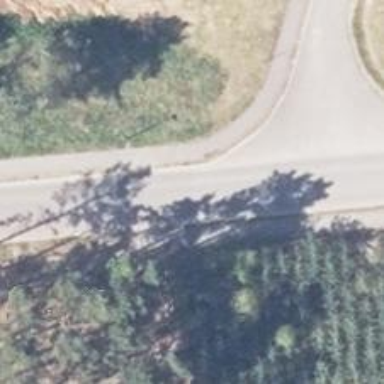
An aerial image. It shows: Residential road with asphalt surface. There is sidewalk on the left side.